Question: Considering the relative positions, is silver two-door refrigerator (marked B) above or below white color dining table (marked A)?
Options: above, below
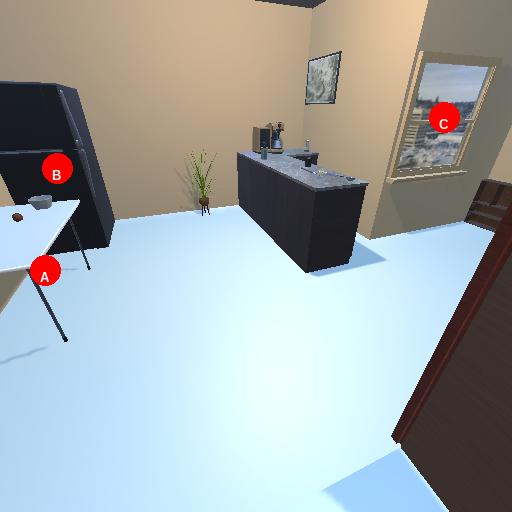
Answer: above